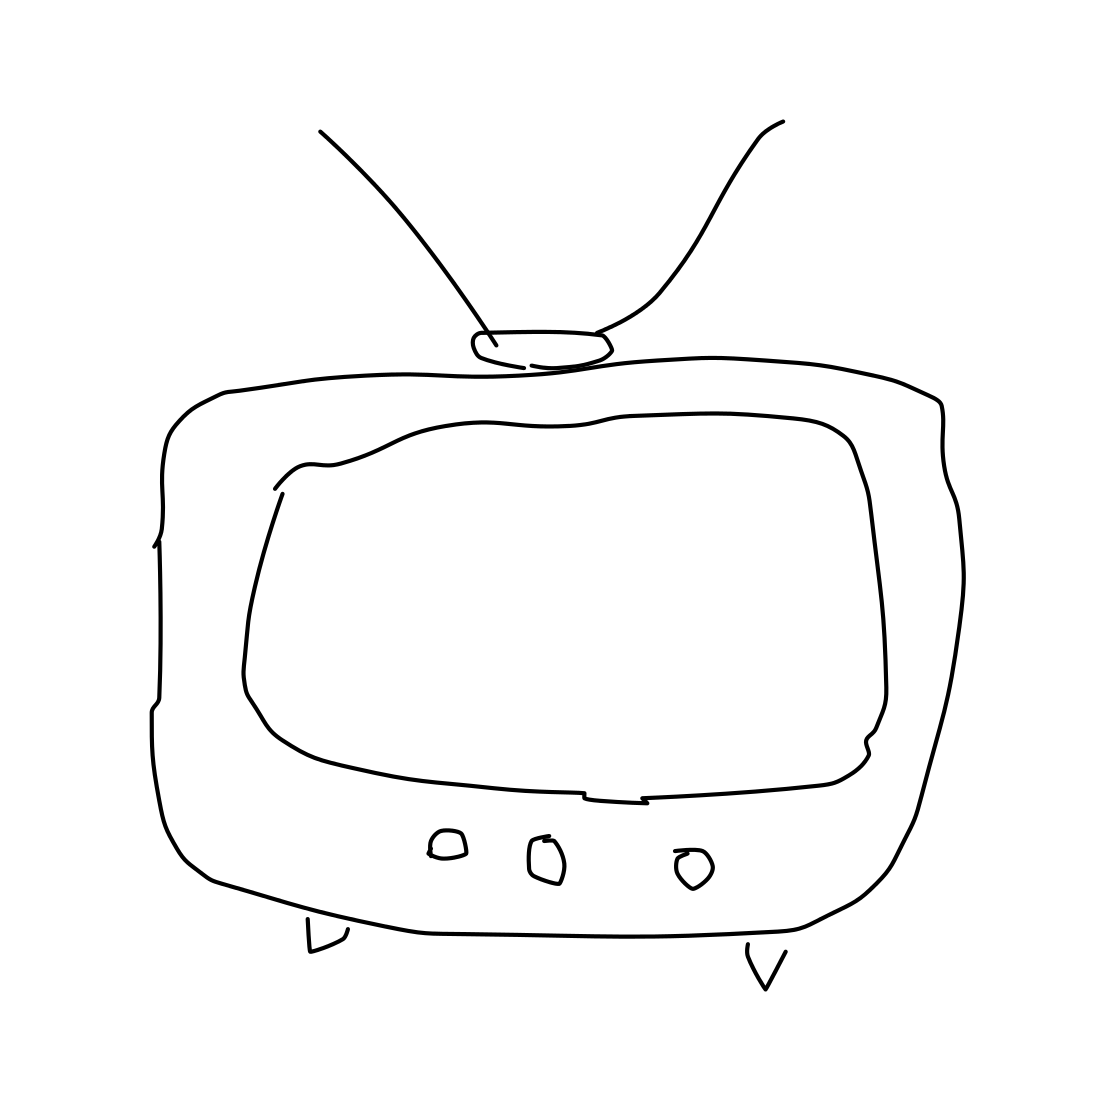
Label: tv